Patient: sex M, age 30
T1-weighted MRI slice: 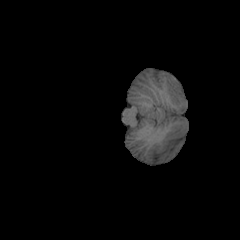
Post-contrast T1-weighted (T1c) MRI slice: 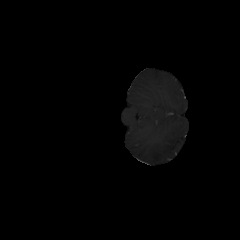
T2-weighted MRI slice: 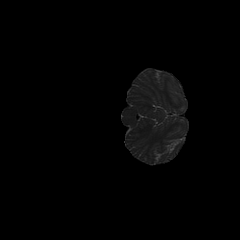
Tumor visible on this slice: no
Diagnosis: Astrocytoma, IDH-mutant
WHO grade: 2